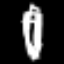
Label: pencil